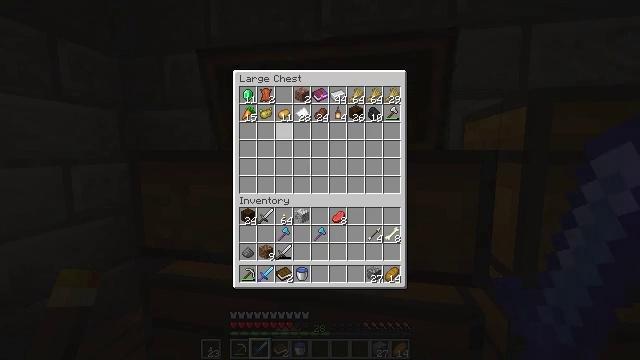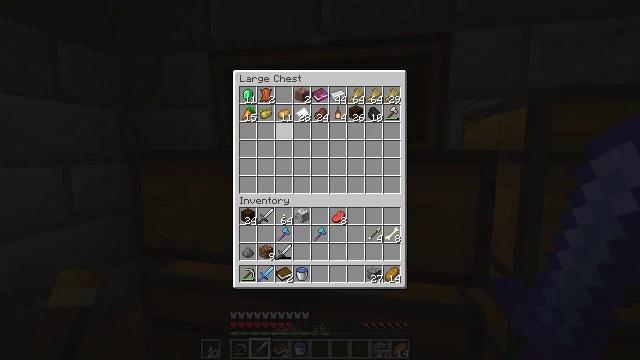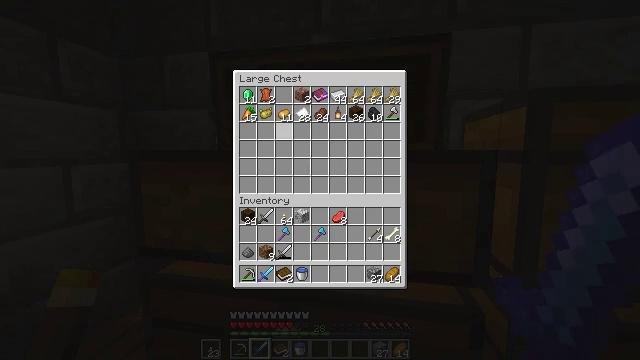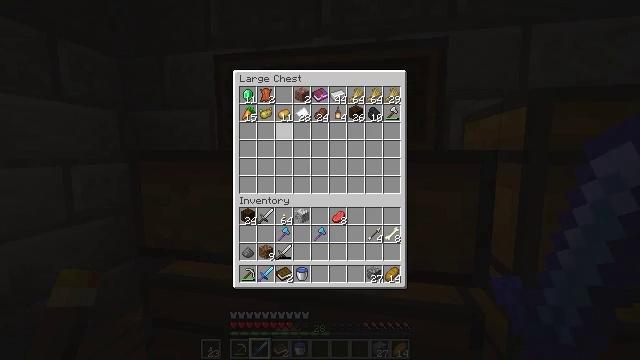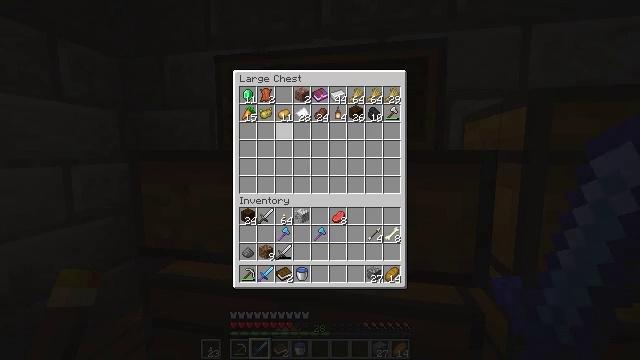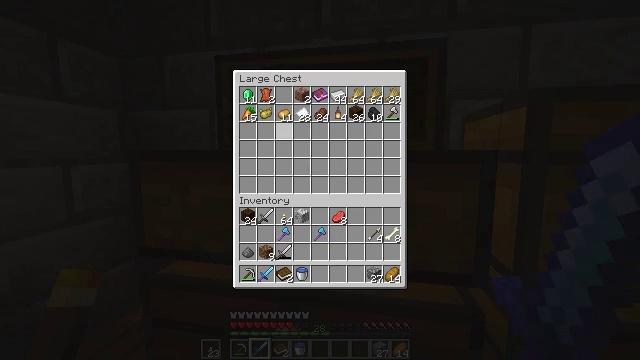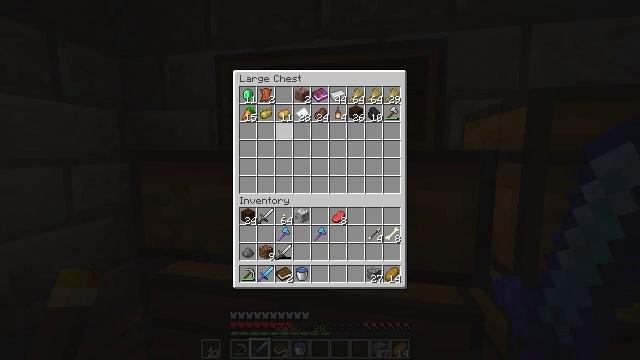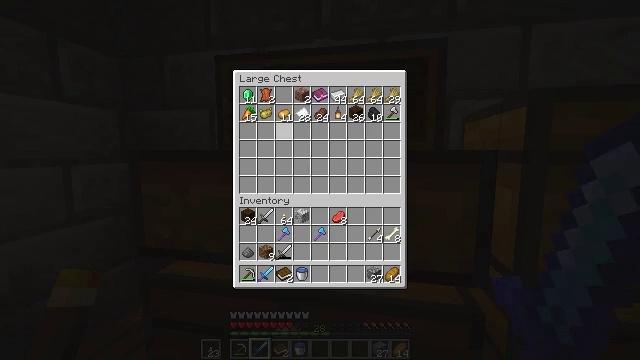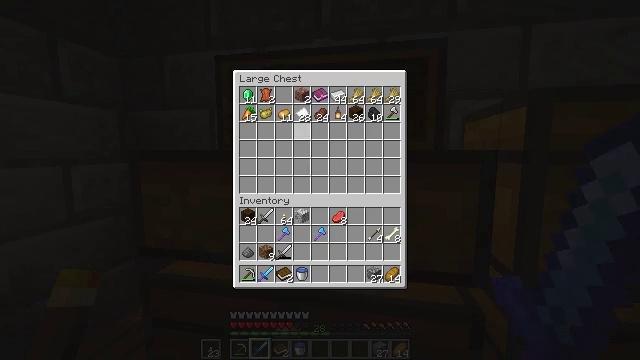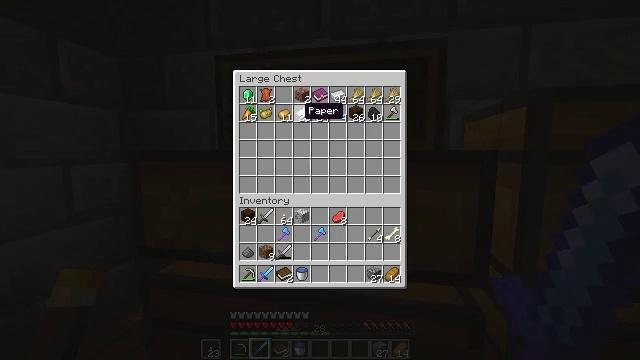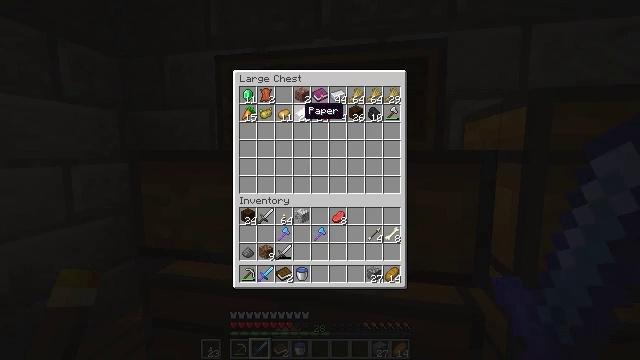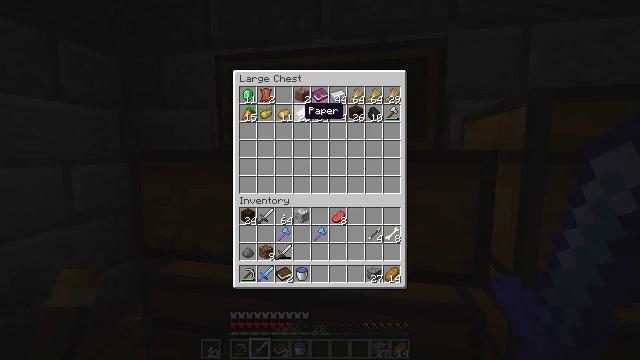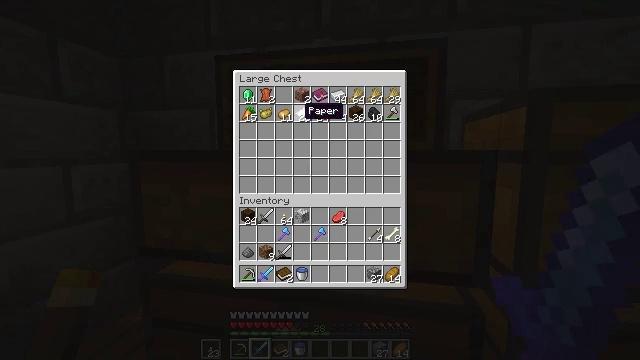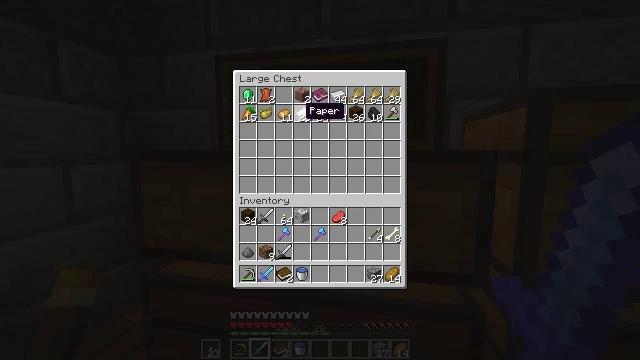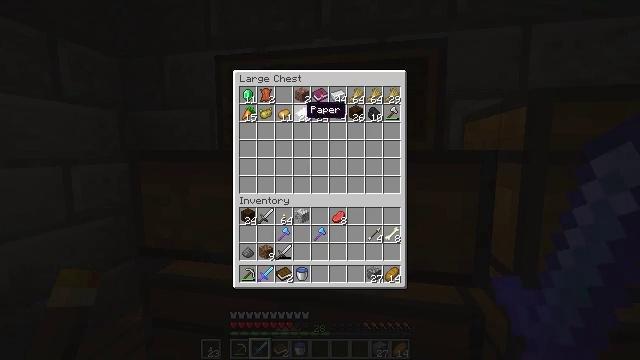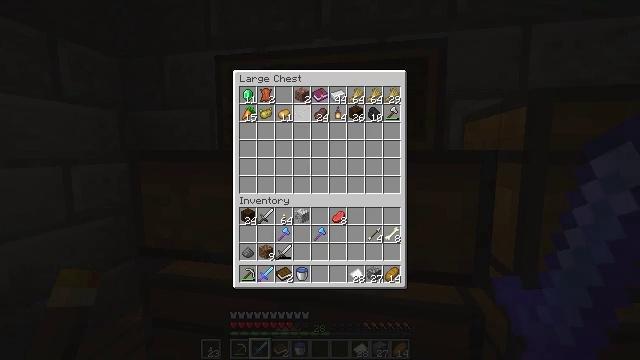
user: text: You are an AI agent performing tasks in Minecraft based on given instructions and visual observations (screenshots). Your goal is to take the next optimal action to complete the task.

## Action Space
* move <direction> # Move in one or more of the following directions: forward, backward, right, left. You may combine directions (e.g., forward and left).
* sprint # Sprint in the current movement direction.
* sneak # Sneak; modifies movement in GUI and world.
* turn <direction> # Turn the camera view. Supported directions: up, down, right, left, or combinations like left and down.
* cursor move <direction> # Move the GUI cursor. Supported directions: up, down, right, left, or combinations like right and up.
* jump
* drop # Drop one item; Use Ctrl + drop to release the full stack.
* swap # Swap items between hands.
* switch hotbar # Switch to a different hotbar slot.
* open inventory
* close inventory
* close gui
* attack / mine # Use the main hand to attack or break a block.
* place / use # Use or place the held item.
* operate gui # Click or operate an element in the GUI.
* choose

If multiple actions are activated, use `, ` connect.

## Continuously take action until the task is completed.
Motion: motion action
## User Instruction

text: Craft a map by arranging paper and a compass on a crafting table.
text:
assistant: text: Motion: sneak
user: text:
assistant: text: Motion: sneak
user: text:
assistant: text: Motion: sneak
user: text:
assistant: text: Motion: sneak
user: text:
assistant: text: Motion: sneak
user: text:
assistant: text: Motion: sneak
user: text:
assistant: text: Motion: sneak
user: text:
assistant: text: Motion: sneak
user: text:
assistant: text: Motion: sneak
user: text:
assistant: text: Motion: sneak
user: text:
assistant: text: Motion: sneak
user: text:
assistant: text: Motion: sneak
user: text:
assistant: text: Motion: sneak
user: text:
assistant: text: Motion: sneak
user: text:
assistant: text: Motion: sneak, operate gui
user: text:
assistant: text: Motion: sneak, operate gui
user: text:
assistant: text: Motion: sneak
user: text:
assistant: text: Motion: sneak
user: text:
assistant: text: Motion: sneak, cursor move right and down
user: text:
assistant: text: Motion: cursor move right and down
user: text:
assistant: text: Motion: cursor move right and down
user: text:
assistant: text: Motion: cursor move right and down
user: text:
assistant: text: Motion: cursor move right and down
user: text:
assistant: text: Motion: turn right and down, close gui
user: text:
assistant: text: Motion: turn right and down
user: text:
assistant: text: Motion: turn right and down
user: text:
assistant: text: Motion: turn right and down
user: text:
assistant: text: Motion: turn right and down
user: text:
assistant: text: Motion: no_op
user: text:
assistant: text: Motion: no_op